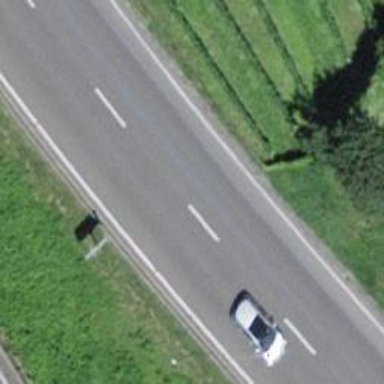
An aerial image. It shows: Primary highway with asphalt surface and designated cycle lane.